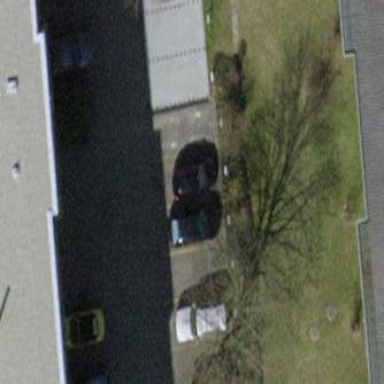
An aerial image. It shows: Street-side parking area.